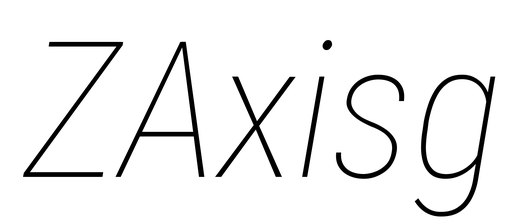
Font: Roboto-Italic_Condensed_Thin_Italic